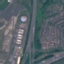
Land use / land cover class: Highway